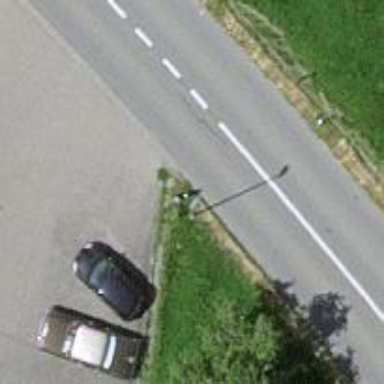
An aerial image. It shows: Secondary road with asphalt surface.